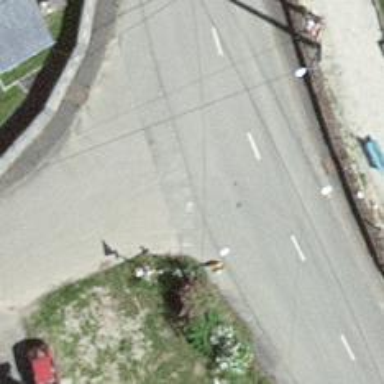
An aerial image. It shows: Road with "give way" sign.